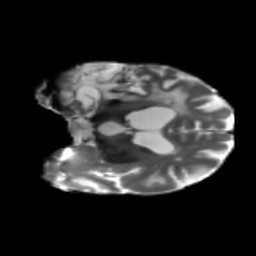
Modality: T2w
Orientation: coronal
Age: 67
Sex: male
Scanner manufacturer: siemens
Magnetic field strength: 3 T
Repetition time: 5.25 s
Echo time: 0.08 s